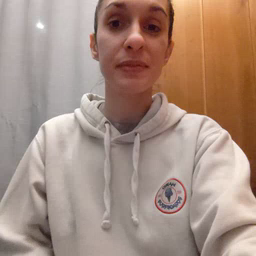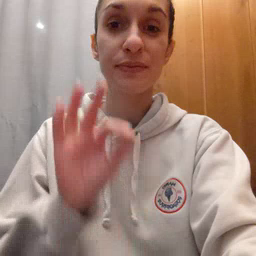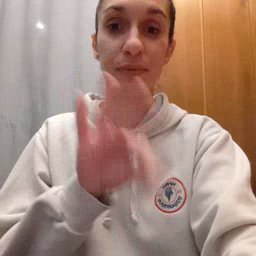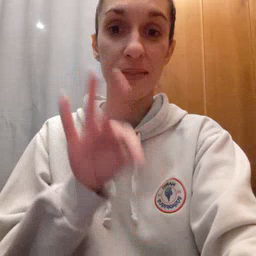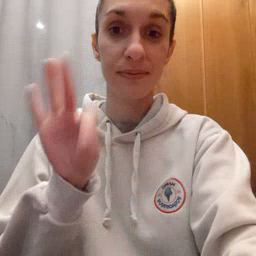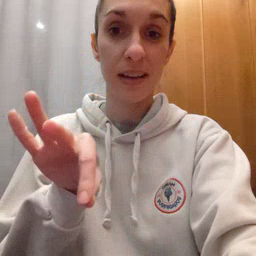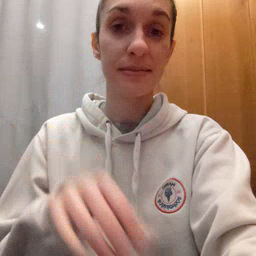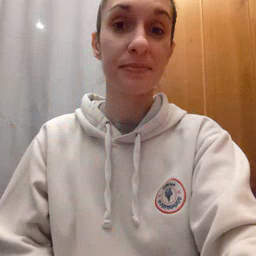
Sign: frenchfries